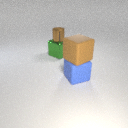
large blue rubber cube to the right of large green metal cube